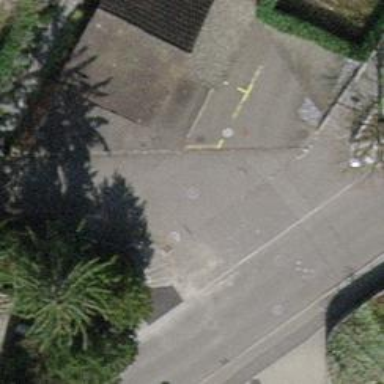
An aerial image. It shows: Residential road with no sidewalk.